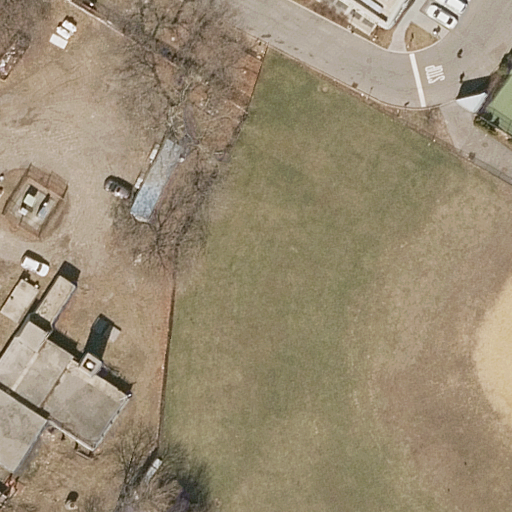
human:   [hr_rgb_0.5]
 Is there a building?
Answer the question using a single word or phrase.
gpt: yes

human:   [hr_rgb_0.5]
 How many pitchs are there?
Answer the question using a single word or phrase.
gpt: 2

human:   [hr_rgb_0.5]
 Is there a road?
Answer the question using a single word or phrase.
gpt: yes

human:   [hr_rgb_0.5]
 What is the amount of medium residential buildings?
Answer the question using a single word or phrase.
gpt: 1

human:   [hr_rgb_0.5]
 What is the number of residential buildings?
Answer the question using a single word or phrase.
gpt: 2

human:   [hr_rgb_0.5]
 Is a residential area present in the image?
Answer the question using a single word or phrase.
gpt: yes

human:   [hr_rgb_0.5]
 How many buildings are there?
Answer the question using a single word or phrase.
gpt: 2

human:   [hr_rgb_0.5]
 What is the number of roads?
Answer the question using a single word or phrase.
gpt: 1

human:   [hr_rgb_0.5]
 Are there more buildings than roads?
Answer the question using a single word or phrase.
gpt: yes

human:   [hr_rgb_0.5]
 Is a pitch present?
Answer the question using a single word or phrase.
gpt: yes

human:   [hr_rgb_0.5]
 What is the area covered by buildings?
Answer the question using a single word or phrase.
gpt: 3060m2

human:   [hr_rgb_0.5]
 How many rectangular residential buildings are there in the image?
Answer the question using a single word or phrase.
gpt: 0

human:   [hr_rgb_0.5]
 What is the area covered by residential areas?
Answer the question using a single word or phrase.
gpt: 6655m2

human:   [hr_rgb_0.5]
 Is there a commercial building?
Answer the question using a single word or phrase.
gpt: no

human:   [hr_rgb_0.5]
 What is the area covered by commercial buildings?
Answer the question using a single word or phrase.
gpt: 0m2

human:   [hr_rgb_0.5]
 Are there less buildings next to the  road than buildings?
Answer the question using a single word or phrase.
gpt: no

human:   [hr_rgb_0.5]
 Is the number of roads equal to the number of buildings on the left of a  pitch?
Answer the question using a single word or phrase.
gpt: yes

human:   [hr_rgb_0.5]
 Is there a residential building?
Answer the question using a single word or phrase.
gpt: yes

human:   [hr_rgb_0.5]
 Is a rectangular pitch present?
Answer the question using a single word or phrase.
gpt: yes

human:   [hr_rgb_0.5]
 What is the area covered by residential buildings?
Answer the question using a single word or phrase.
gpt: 3060m2

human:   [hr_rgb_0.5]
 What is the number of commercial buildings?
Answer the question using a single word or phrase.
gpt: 0

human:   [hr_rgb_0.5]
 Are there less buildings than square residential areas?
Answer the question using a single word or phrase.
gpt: no

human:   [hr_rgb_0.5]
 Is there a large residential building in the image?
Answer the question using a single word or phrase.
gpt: yes

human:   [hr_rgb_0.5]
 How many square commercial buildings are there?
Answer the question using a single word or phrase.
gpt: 0

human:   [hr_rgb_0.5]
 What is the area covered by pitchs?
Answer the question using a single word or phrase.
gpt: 5180m2

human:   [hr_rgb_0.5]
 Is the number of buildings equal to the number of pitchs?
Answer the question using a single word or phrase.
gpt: yes

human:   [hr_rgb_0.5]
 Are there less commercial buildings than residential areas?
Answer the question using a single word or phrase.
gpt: yes

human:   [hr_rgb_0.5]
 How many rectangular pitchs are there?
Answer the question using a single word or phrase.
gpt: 1

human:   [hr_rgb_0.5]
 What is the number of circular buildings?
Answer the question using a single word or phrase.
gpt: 0

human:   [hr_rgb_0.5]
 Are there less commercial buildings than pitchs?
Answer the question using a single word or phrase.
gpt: yes

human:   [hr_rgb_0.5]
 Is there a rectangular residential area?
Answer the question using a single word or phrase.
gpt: no

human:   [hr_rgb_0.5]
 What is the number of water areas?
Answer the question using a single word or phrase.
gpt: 0

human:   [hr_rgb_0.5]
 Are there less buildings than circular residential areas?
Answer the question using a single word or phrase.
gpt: no

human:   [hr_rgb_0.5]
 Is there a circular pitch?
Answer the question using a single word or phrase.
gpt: no

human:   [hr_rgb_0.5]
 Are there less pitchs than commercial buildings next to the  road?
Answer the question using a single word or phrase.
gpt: no

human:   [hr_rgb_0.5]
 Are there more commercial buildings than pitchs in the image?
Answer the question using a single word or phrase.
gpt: no

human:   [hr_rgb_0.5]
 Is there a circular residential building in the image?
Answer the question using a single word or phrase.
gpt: no

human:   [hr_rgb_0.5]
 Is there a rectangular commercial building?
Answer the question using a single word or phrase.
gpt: no

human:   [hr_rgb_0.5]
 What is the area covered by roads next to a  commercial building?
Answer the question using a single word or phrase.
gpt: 0m2

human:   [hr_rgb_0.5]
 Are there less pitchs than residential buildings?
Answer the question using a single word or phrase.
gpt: no

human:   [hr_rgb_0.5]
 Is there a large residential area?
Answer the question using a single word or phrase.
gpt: yes

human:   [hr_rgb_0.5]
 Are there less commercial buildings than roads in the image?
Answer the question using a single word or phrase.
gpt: yes

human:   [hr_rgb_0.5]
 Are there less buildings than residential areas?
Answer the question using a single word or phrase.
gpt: no

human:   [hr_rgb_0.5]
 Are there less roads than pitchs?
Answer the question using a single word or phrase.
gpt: yes

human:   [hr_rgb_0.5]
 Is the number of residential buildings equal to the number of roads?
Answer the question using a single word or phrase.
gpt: no

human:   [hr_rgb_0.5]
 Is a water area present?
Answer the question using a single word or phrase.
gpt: no

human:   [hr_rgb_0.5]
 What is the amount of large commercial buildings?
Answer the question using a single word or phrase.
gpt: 0

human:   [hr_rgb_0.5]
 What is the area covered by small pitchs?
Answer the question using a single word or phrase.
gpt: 53m2

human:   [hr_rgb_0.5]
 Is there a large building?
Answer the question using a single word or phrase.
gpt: yes

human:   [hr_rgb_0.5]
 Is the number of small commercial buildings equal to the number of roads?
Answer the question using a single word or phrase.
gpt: no

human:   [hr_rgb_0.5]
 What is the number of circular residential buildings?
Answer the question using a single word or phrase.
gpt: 0

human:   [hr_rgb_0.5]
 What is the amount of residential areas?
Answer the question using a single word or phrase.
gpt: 1

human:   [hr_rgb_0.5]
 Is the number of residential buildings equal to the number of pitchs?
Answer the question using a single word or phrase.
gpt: yes

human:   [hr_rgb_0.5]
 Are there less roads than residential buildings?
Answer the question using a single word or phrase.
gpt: yes

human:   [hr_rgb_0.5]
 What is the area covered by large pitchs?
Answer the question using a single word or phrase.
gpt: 5126m2

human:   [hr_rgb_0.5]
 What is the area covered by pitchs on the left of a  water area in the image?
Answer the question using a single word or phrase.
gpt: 0m2

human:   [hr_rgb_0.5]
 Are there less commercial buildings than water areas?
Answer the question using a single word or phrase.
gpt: no

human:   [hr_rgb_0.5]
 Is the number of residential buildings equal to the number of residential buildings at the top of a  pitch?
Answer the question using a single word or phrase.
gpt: no

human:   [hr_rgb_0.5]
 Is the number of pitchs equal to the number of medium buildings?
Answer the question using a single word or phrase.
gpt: no

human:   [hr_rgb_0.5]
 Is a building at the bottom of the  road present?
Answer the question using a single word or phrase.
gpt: yes

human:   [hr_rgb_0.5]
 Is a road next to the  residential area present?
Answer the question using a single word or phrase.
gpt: yes

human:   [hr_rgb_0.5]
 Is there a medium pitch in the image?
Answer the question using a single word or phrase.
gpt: no

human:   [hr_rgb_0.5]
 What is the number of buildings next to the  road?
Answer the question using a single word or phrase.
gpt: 2

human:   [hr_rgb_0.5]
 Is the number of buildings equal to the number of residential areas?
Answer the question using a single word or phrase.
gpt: no